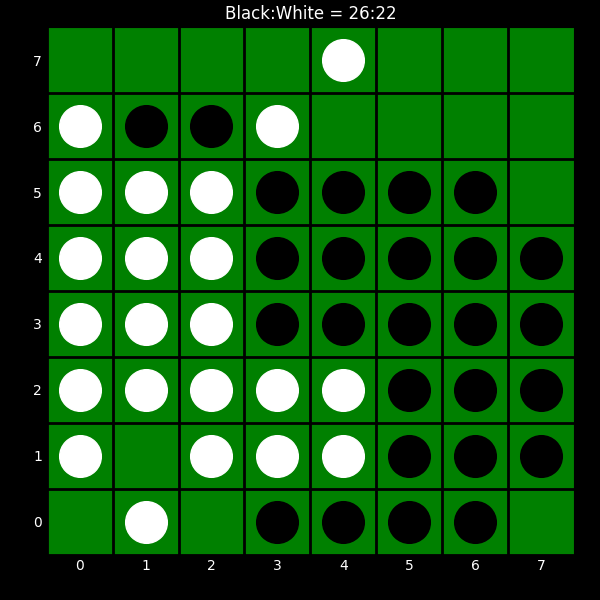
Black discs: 26
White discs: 22